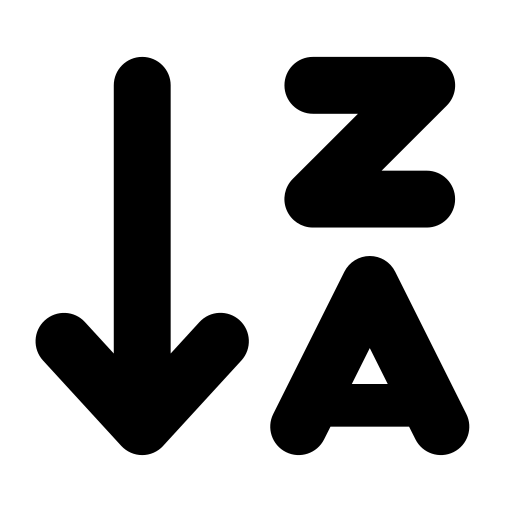
Tags: icon, FontAwesome, fa-icon, solid, arrow, down, z, a